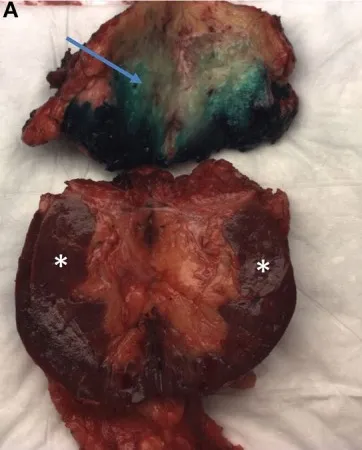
Macroscopic and microscopic examination. Macroscopic examination.
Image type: medical_photograph (other_medical_photograph)